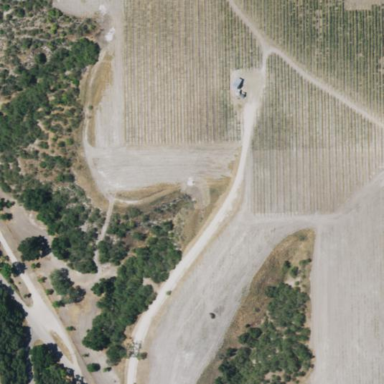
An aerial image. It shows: Vineyard where grapes are grown.